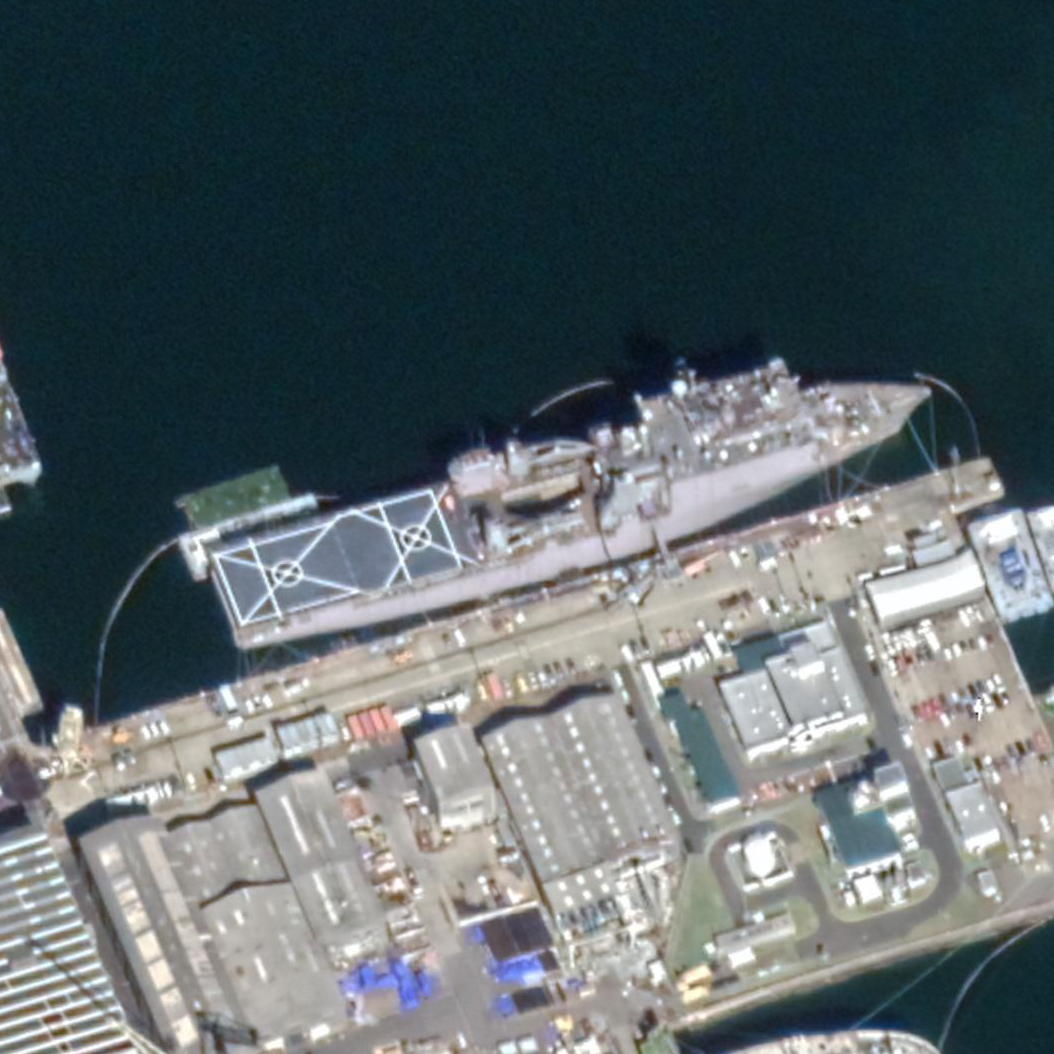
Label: combat